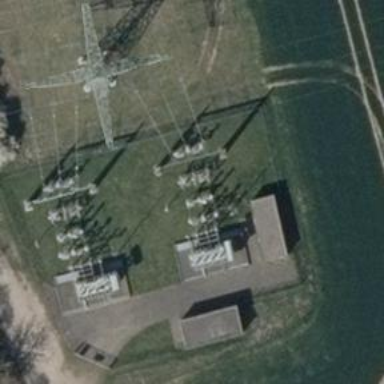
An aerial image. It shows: Power line in the image.